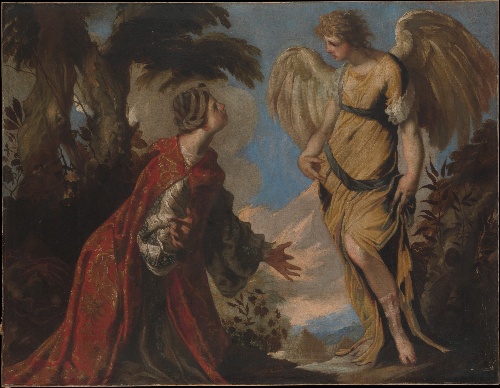
Title: Hagar and the Angel
Artist: Francesco Maffei
Artist bio: Italian, Vicenza 1605–1660 Padua
Date: ca. 1657
Object type: Painting
Classification: Paintings
Medium: Oil on canvas
Dimensions: 41 3/4 x 54 in. (106 x 137.2 cm)
Department: European Paintings
Credit line: Bequest of Anna Mont, in memory of Frederick Mont, 2010
Accession year: 2012
Repository: Metropolitan Museum of Art, New York, NY
Tags: Women|Angels